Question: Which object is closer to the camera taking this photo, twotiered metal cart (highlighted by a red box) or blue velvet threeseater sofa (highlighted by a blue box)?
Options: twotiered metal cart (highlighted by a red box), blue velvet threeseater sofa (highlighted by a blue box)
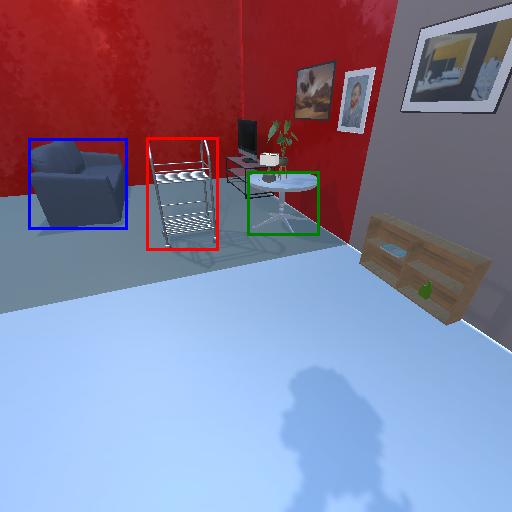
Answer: twotiered metal cart (highlighted by a red box)